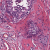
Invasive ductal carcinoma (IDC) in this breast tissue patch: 0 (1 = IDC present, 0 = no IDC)